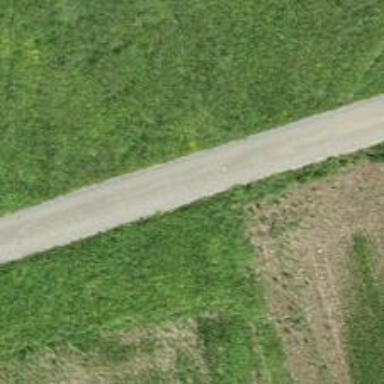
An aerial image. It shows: Well-maintained track road with grade 1 tracktype.